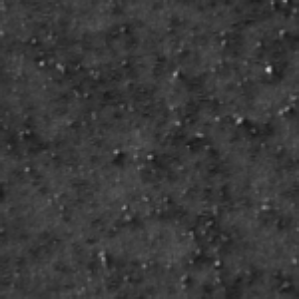
Label: frost